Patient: sex F, age 71
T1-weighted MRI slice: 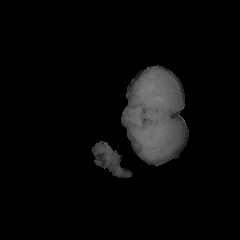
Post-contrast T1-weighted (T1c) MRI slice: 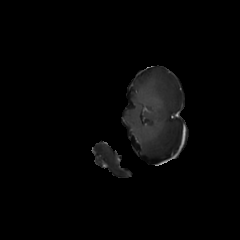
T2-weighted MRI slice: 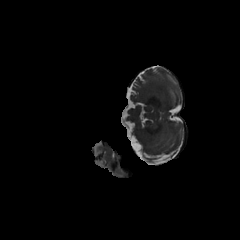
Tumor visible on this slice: no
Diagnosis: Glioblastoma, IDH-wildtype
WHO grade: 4